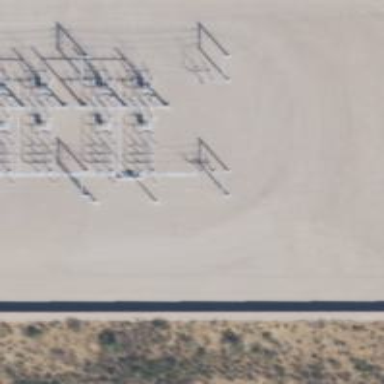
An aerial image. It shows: Switch used for power control.